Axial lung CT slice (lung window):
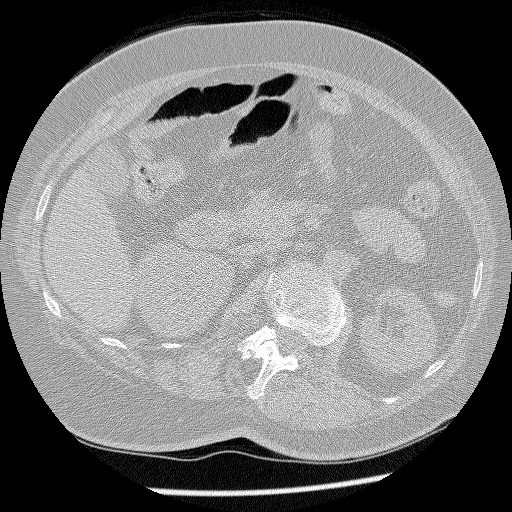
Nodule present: no